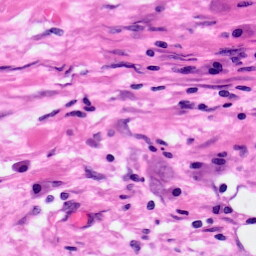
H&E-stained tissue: Pancreatic